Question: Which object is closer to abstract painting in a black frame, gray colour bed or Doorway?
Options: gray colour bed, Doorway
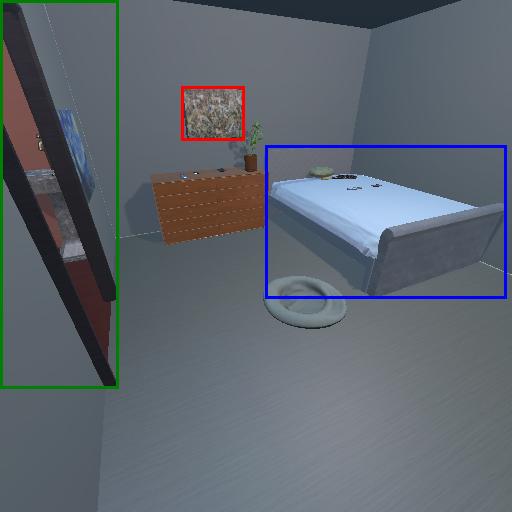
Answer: gray colour bed